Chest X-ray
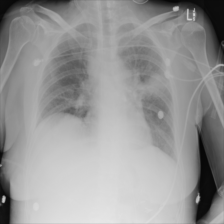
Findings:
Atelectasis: negative
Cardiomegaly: negative
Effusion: negative
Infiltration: negative
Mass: positive
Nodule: negative
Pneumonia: negative
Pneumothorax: negative
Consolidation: negative
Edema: negative
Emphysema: negative
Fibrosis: negative
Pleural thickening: negative
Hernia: negative